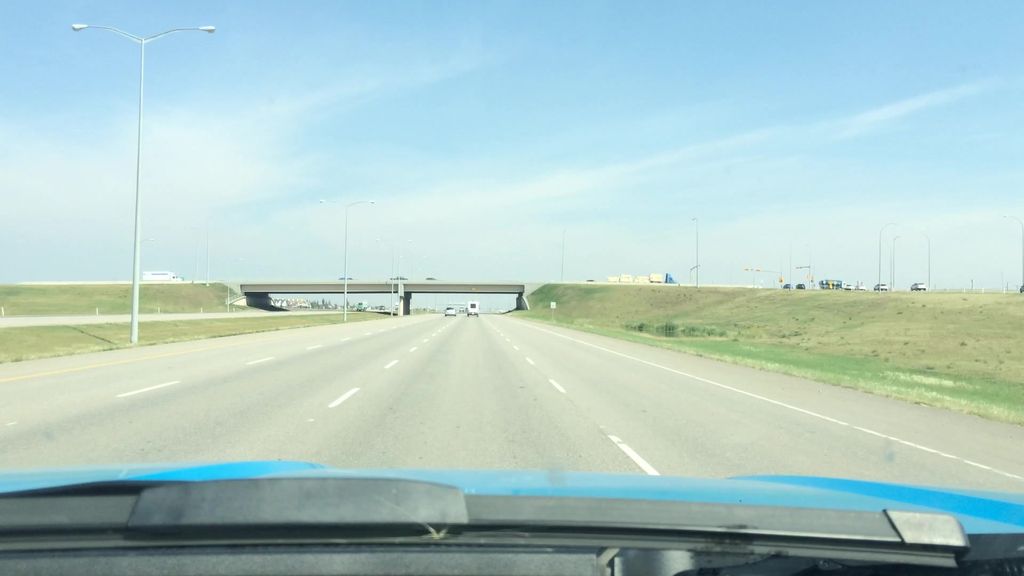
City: calgary